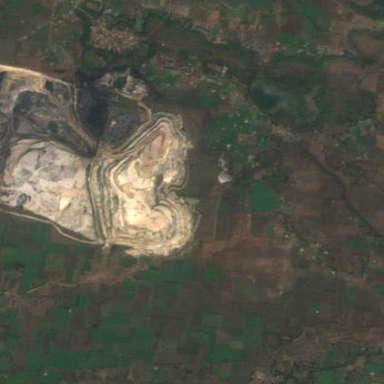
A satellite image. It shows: Quarry area.